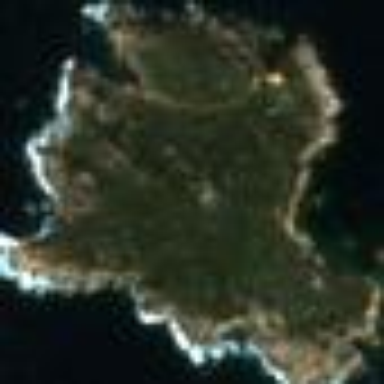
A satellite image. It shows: Islet along the coastline.